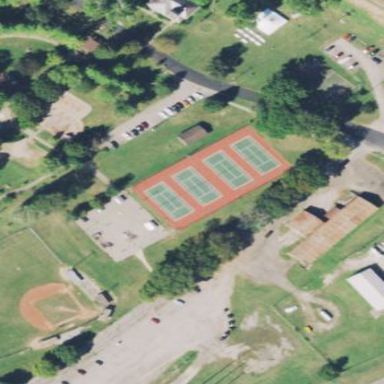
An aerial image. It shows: Tennis court in leisure pitch.